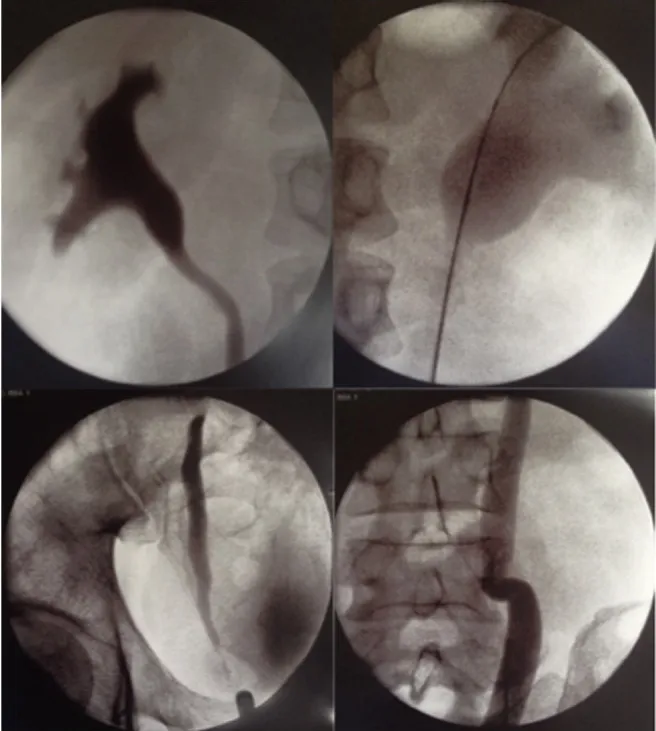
Comparison of right and left RPG shows obstruction limited to left side.
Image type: radiology (x_ray)